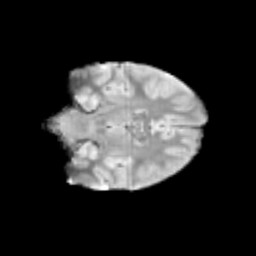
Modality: T2w
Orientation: coronal
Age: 11
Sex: male
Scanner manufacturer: siemens
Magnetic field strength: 3 T
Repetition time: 3.8 s
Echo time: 0.07 s